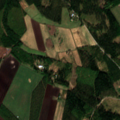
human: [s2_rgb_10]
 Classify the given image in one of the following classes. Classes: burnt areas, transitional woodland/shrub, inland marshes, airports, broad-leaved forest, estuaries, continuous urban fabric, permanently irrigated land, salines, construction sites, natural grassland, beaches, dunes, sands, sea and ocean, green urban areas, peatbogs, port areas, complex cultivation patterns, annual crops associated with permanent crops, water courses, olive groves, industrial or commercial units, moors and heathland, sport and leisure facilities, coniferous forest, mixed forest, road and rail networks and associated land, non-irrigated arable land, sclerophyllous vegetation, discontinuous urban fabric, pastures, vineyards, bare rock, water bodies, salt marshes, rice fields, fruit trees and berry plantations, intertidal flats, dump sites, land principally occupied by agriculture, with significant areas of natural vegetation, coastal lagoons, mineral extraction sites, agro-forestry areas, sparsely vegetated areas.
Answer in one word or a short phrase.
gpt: non-irrigated arable land, land principally occupied by agriculture, with significant areas of natural vegetation, coniferous forest, mixed forest